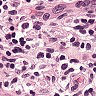
Metastatic tissue present: no